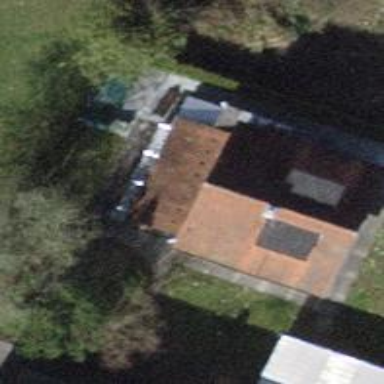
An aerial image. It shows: Detached building.